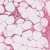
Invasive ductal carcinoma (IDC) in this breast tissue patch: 0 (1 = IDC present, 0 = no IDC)